Field crop: maize
Growth stage: 1
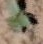
Species: datura